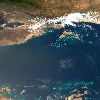
Label: water